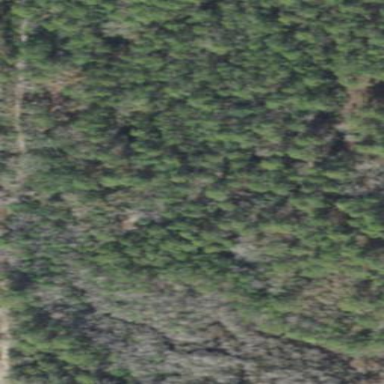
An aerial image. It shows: Mixed woodland with various types of leaves.